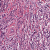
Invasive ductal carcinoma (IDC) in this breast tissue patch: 1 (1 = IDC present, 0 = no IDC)